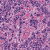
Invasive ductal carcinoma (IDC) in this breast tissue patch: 1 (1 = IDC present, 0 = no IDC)